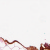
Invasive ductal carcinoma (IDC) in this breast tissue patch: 0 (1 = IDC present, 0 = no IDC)